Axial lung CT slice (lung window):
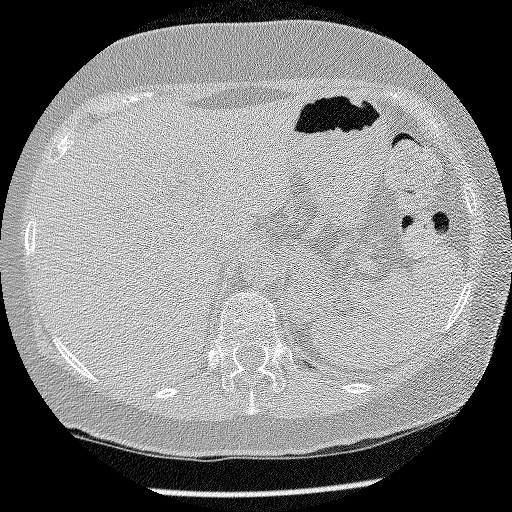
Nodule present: no